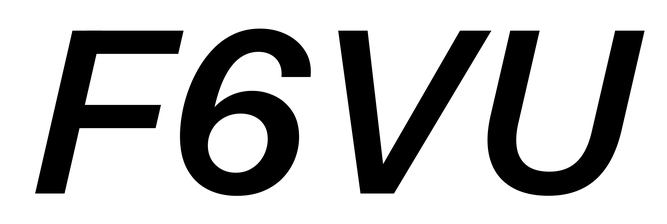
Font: InstrumentSans-Italic_SemiBold_Italic